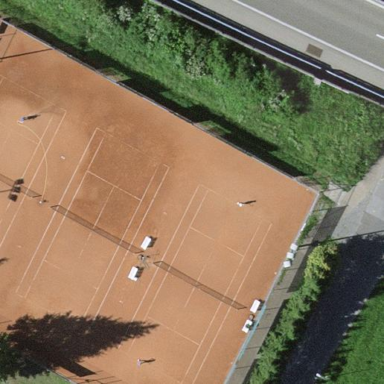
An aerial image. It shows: Tennis court on the leisure land pitch.